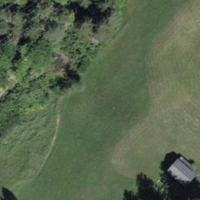
EUNIS habitat code: 43
Species observed at this site:
Tettigonia viridissima
Rana temporaria
Tussilago farfara